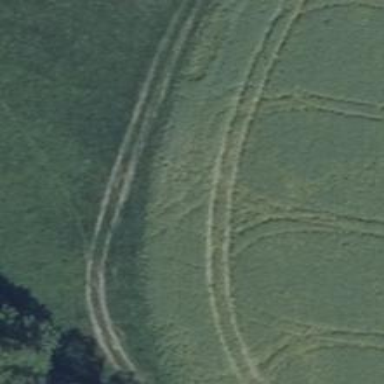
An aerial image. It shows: Grass track with grade4 quality surface.